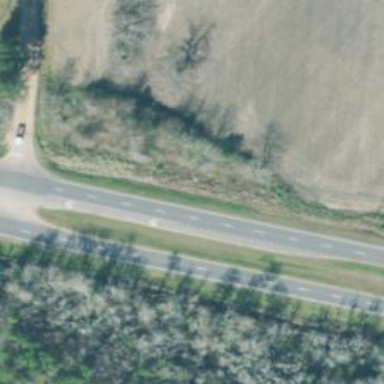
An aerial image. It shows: Dual carriageway trunk highway with asphalt surface. It is expressway.